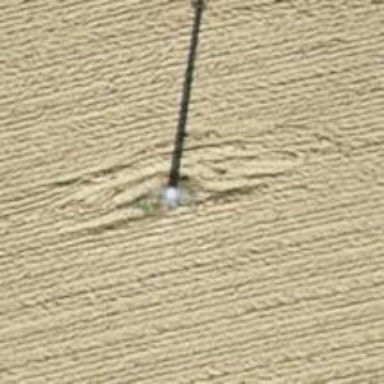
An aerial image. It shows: Power pole.